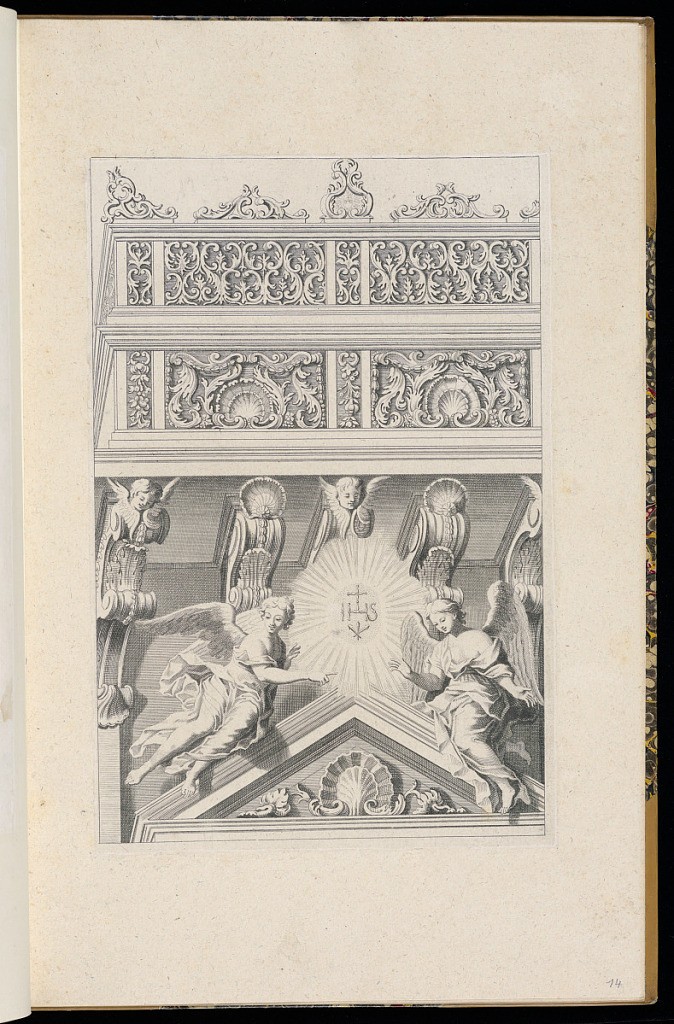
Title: Design for a Pediment with Balcony Above
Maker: Thomas Germain, French, 1673 – 1748
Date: late 17th–early 18th century
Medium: Etching on paper
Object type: Print
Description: Architectural detail featuring a pediment with religious iconography, shells, angels, putti (children) mascarons (masks), with corbels supporting a balcony above with an ornamental balustrade sculpted with scrolling leaves, acanthus leaves, festoons of leaves, flowers, and fruit, shells, and c-scroll motifs.